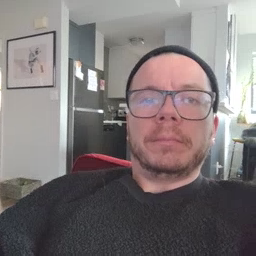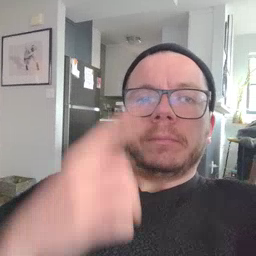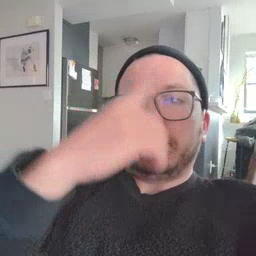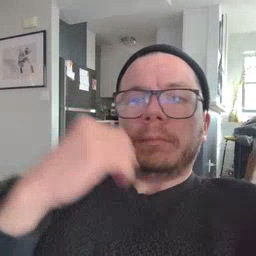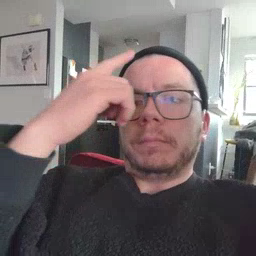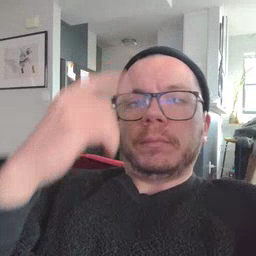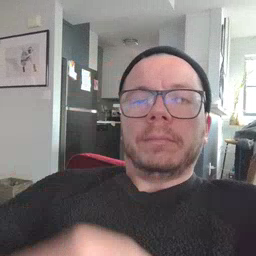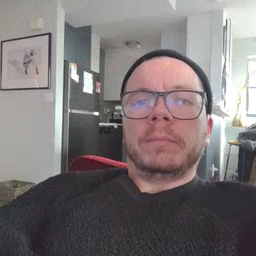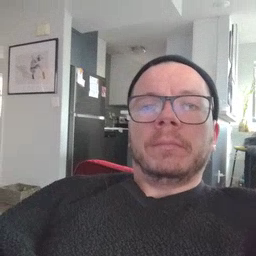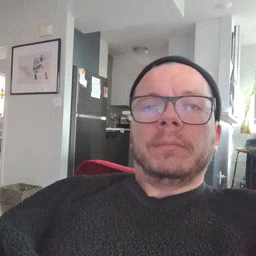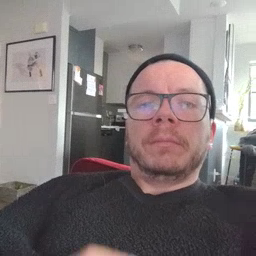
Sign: face